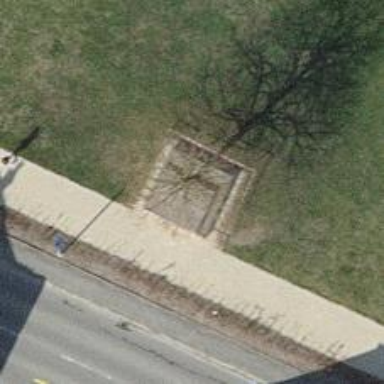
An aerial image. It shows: Evergreen needle-leaved tree in park.